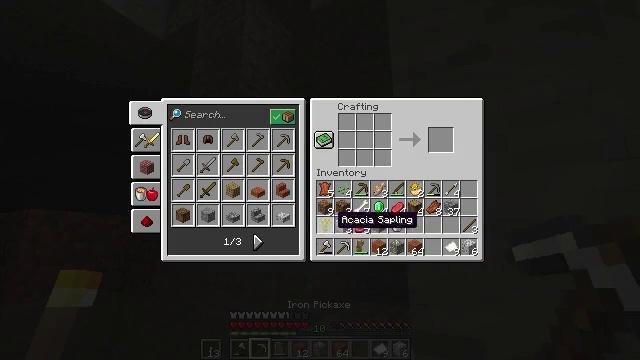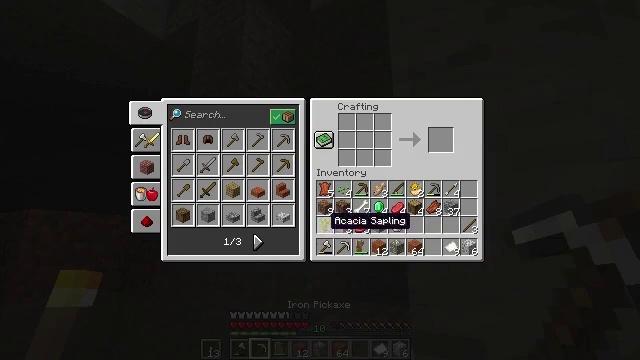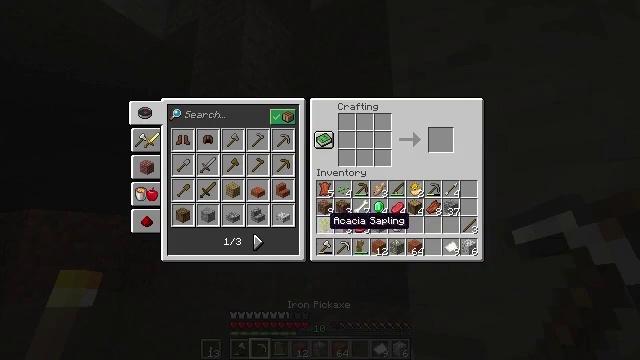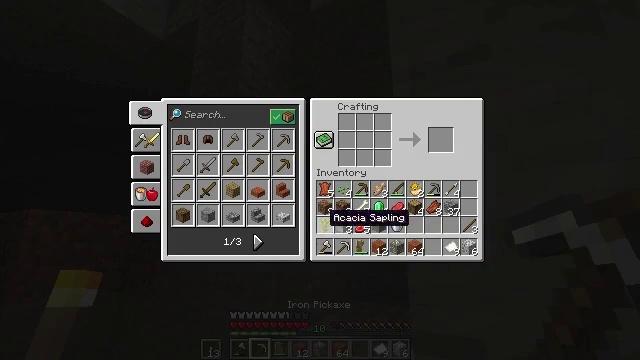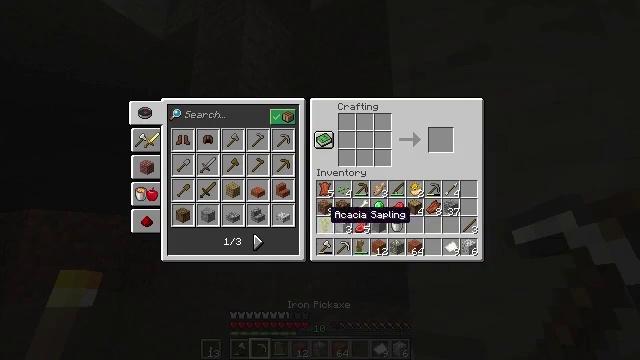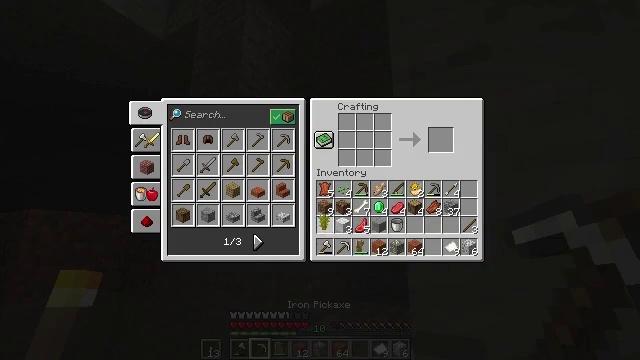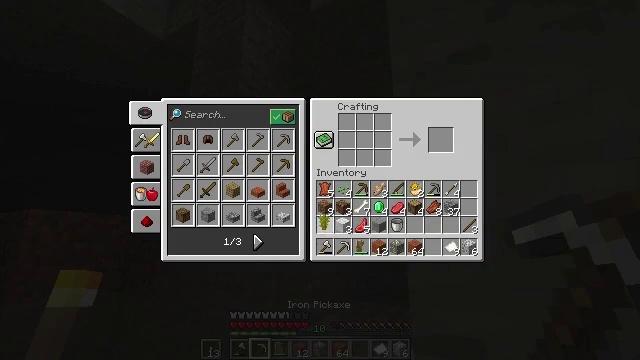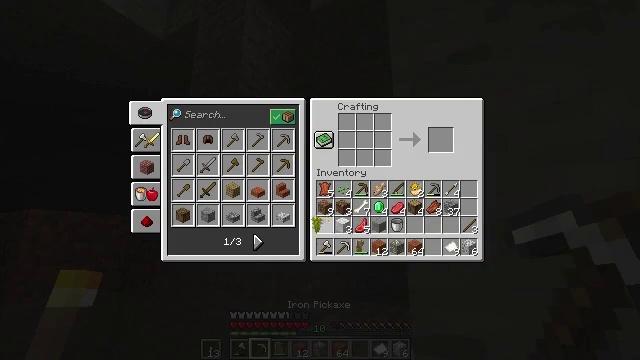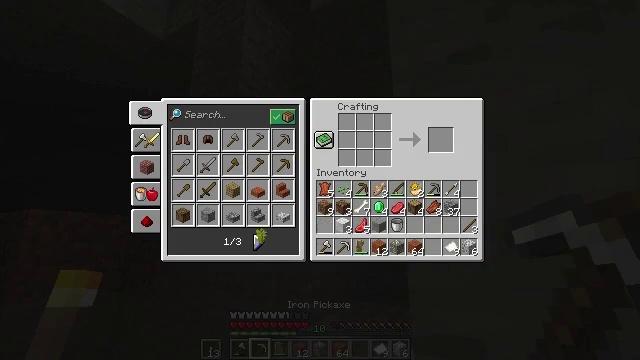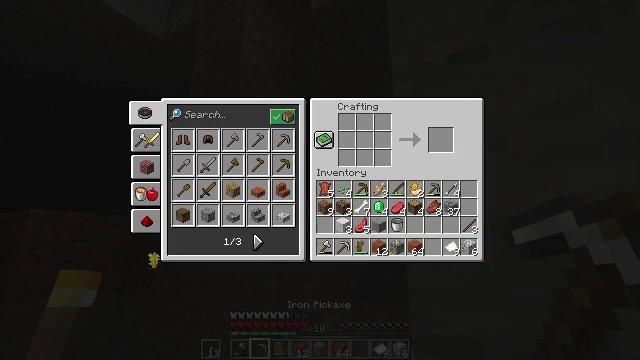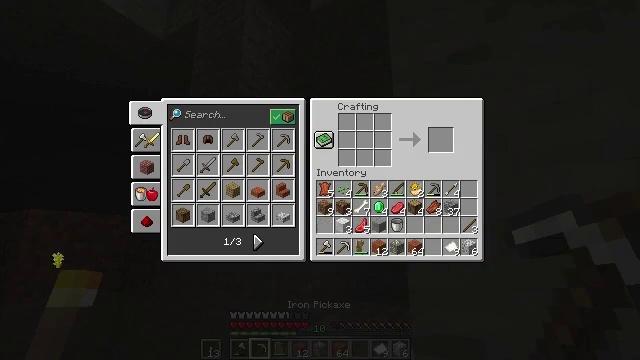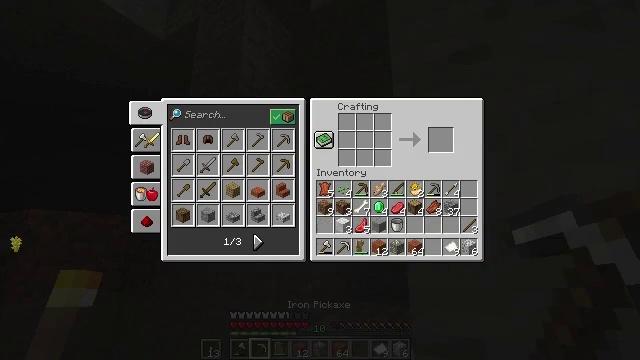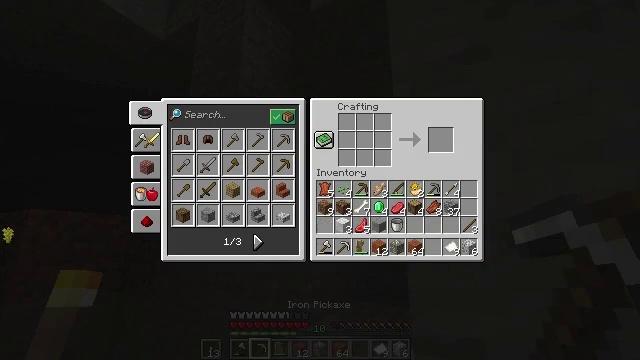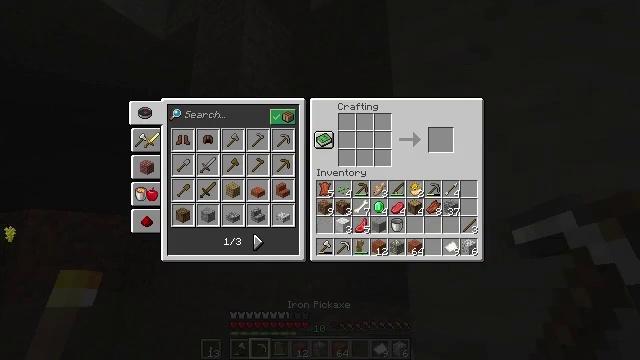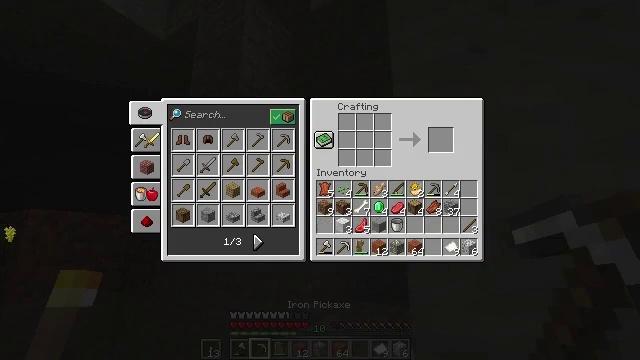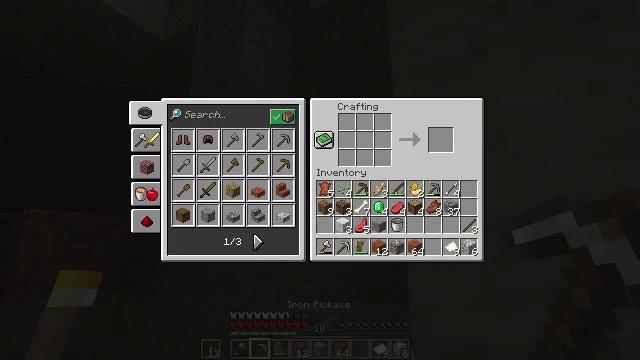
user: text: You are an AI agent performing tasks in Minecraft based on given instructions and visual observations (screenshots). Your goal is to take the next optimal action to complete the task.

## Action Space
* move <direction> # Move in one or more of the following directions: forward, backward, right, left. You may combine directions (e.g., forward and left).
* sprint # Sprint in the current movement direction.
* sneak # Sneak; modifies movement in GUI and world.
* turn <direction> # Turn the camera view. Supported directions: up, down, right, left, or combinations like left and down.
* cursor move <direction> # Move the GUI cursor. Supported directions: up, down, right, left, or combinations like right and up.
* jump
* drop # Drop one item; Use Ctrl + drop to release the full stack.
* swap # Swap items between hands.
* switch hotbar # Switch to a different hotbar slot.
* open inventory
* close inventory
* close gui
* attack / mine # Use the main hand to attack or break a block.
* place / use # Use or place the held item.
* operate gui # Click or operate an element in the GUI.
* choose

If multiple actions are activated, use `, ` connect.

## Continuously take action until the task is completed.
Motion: motion action
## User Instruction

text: Remove an acacia sapling from the inventory.
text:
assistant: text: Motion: cursor move left
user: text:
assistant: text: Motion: no_op
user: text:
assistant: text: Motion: no_op
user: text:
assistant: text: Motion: no_op
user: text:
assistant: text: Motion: operate gui
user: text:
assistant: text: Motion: operate gui
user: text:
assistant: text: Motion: operate gui
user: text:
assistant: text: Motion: cursor move left and down
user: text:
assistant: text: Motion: cursor move left and down
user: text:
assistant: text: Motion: cursor move left
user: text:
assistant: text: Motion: cursor move left and up
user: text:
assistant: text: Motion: cursor move left and up
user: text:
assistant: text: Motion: operate gui
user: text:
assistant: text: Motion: operate gui
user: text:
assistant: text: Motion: cursor move right
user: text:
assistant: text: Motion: cursor move right and up
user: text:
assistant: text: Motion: cursor move right and up
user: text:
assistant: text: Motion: cursor move right and up
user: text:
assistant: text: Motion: cursor move right
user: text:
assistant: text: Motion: no_op